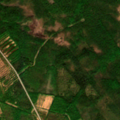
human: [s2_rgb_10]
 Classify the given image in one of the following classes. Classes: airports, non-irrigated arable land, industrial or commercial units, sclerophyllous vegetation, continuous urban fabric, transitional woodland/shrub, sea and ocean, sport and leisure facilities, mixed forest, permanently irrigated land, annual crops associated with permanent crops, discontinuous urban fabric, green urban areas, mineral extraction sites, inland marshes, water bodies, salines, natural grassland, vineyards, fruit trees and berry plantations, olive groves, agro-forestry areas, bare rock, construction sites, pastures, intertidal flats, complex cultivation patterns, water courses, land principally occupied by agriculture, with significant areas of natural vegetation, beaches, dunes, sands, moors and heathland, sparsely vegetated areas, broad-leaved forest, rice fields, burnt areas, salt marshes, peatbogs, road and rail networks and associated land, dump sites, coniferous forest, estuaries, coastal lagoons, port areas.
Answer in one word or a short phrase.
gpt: mixed forest, transitional woodland/shrub